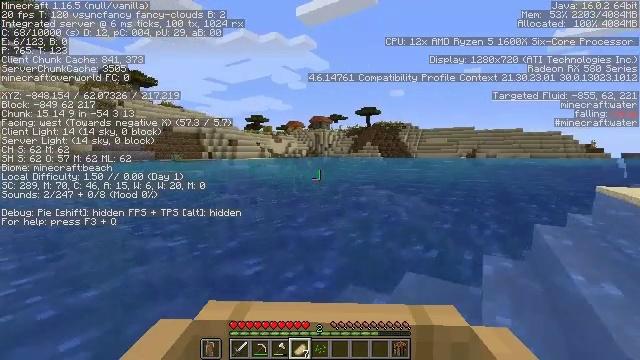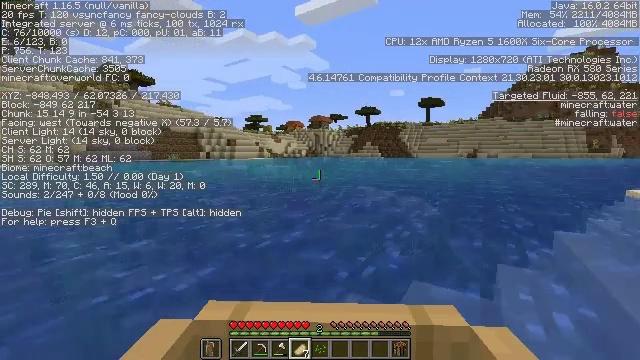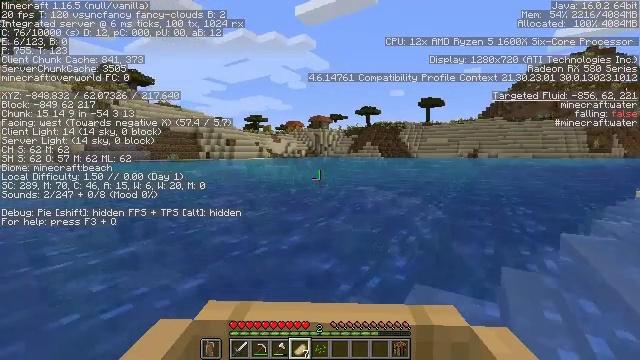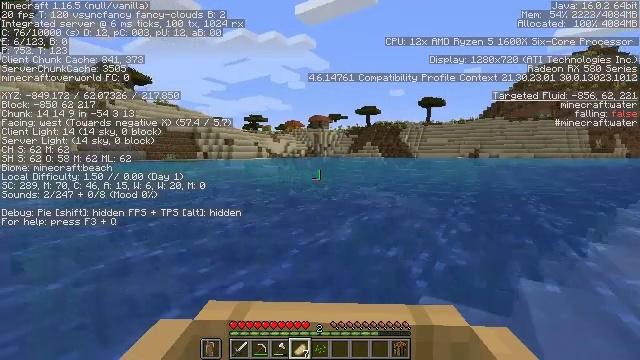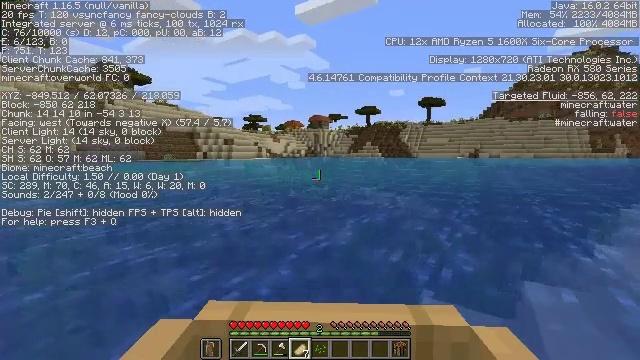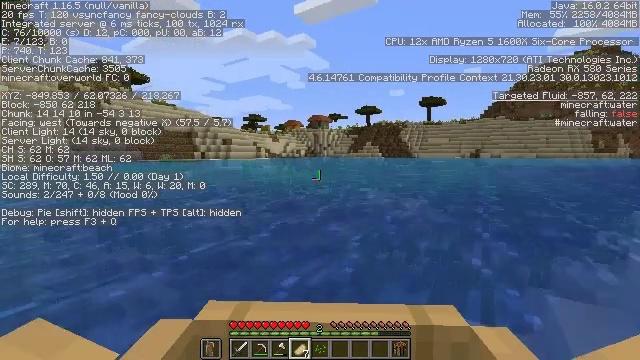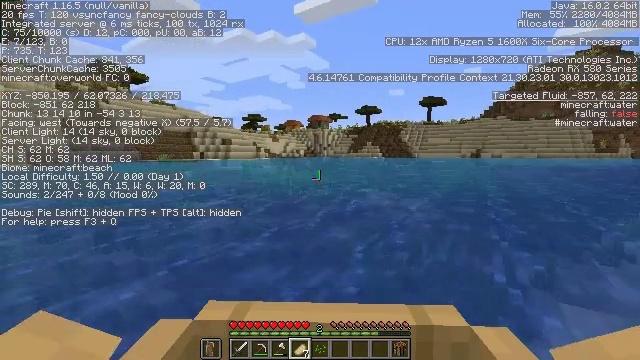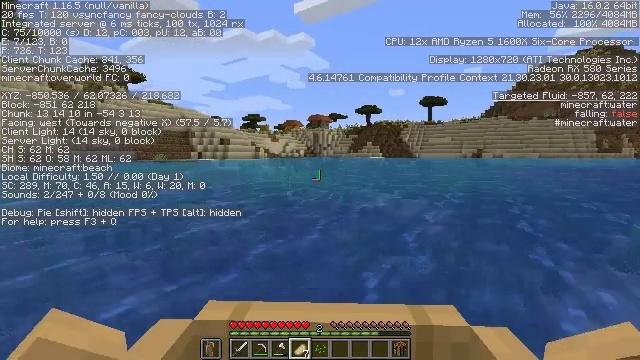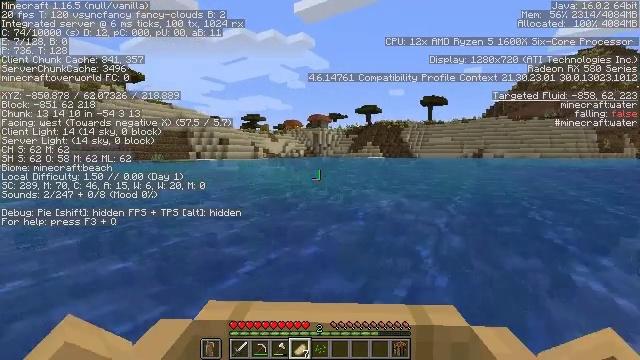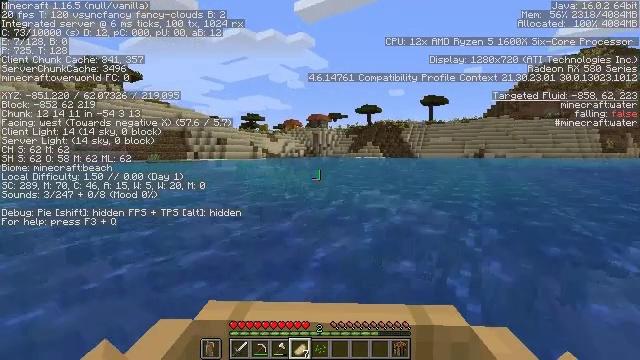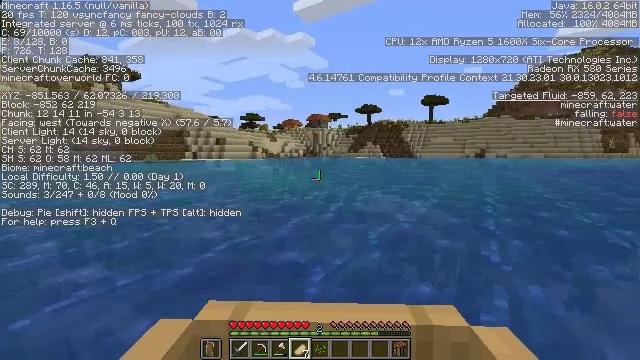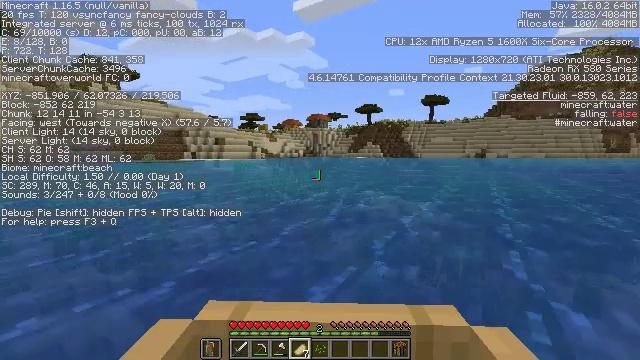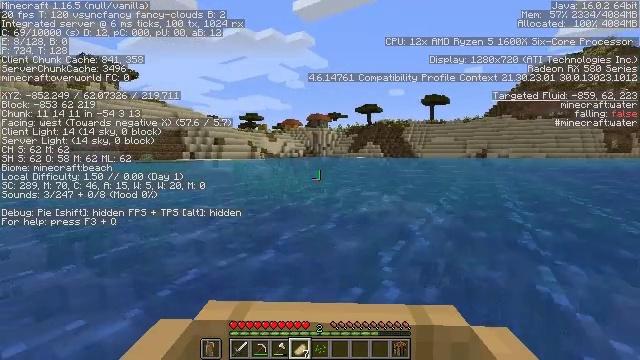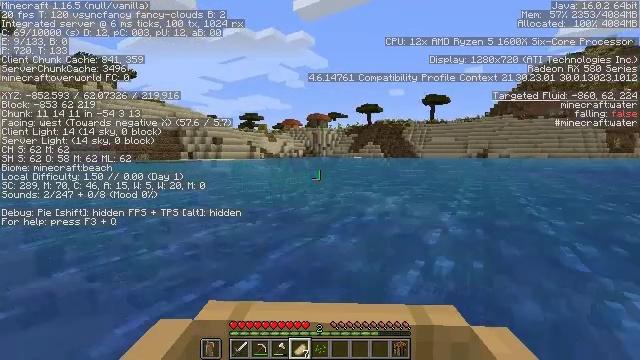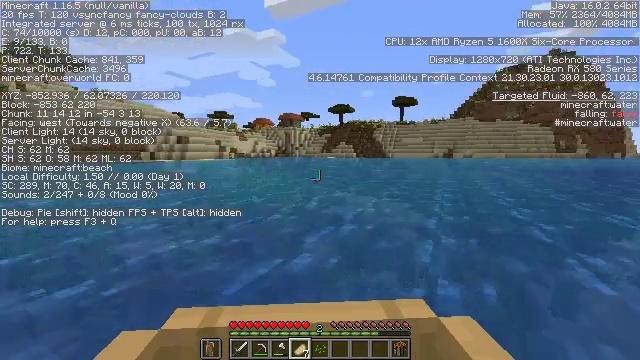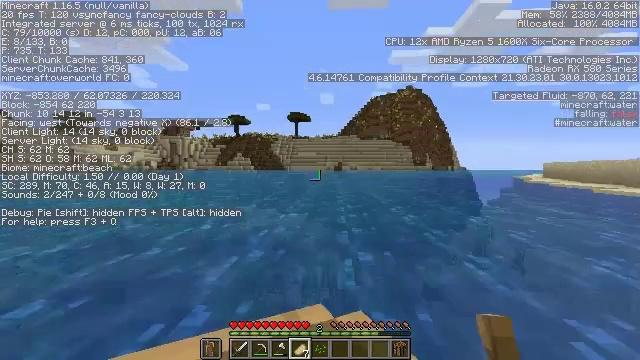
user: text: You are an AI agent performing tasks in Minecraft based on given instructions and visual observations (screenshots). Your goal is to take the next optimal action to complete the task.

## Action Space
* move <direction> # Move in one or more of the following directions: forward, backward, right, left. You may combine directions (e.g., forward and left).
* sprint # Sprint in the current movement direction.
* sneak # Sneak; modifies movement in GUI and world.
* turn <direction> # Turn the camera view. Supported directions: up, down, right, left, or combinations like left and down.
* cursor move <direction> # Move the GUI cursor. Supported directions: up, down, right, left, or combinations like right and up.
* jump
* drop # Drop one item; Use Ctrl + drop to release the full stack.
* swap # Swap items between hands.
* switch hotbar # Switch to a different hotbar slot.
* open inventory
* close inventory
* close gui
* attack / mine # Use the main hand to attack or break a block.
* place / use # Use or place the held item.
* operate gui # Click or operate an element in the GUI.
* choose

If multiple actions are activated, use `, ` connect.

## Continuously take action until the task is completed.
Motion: motion action
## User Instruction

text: Mine the bookshelf to gather resources.
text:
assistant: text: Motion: move forward
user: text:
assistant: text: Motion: move forward
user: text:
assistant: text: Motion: move forward
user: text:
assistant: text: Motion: move forward
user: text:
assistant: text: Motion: move forward
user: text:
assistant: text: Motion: move forward
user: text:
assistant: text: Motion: move forward
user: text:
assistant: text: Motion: move forward
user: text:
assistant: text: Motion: move forward
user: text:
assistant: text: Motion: move forward
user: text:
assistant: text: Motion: move forward
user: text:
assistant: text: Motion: move forward
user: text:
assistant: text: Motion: move forward
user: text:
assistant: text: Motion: move forward, turn right
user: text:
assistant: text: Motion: move forward, turn right and up
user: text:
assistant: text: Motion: move forward, turn right and up
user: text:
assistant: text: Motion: move forward
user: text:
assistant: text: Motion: move forward
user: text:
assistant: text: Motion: move forward
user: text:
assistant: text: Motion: move forward
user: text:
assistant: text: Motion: move forward
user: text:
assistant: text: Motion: move forward, turn left
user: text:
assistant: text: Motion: move forward, turn left and down
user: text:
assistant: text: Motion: move forward, turn left and down
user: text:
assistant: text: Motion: move forward, turn left
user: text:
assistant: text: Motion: move forward
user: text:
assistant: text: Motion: move forward, turn left
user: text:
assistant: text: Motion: move forward
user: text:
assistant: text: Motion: move forward
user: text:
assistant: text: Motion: move forward